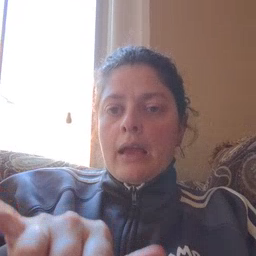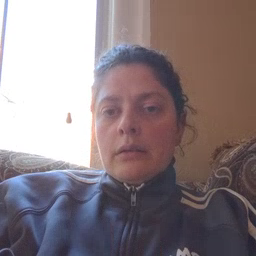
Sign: stay